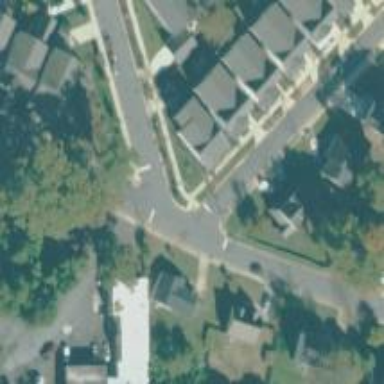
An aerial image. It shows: Road with stop sign.